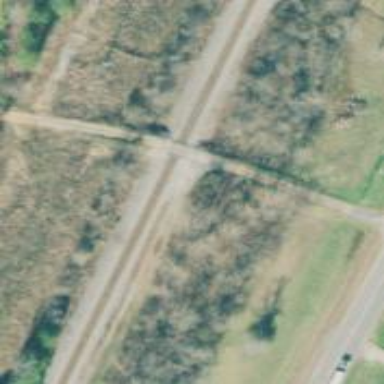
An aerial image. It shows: Railway level crossing.